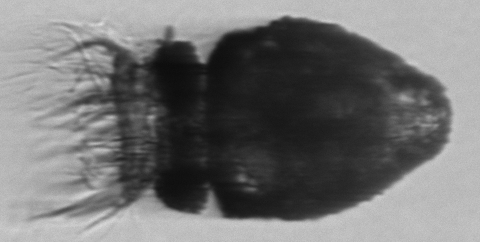
Label: Stenosemella_morphotype1